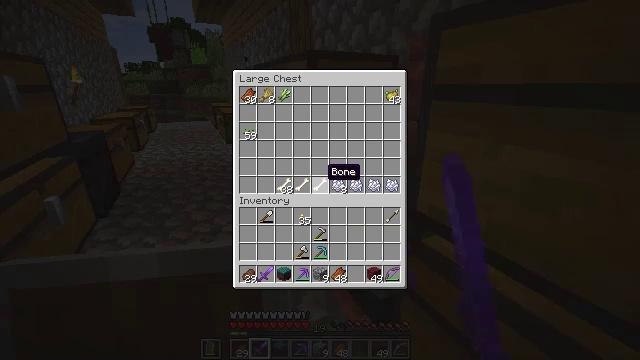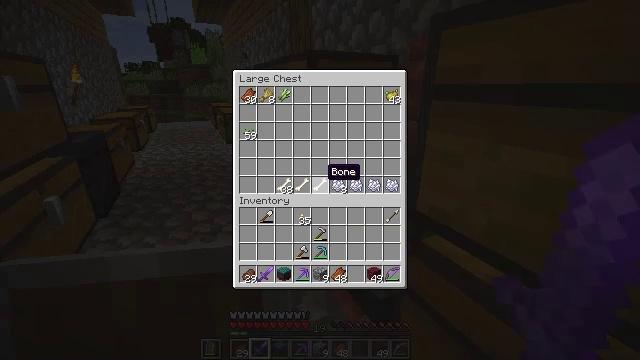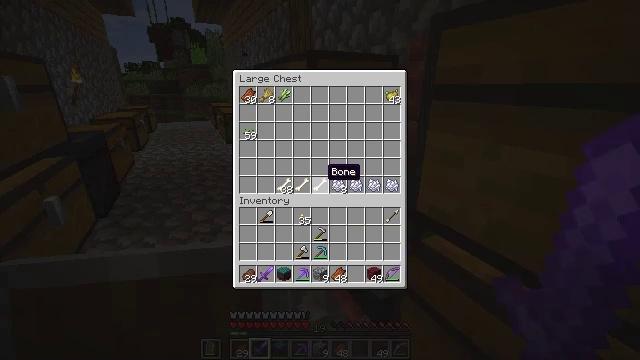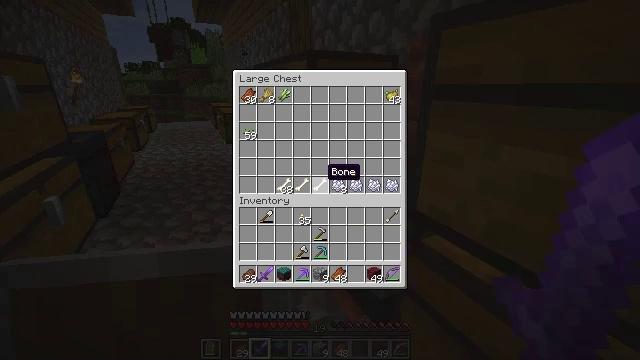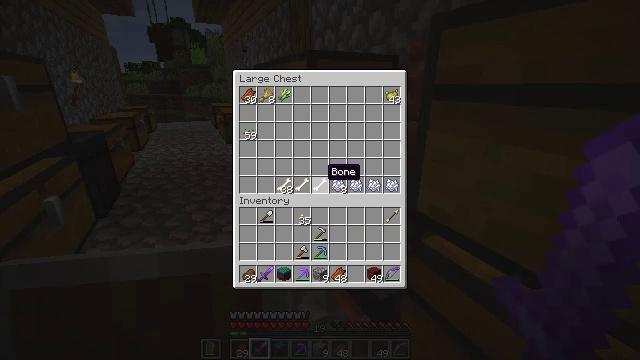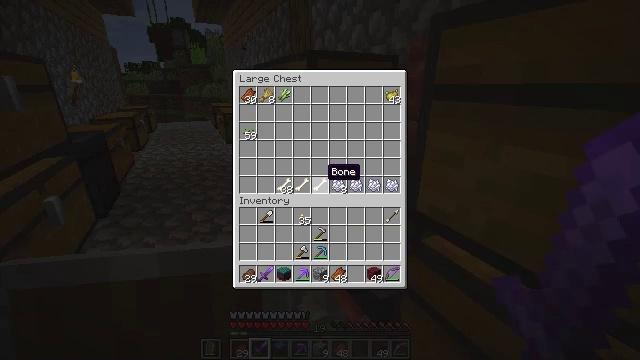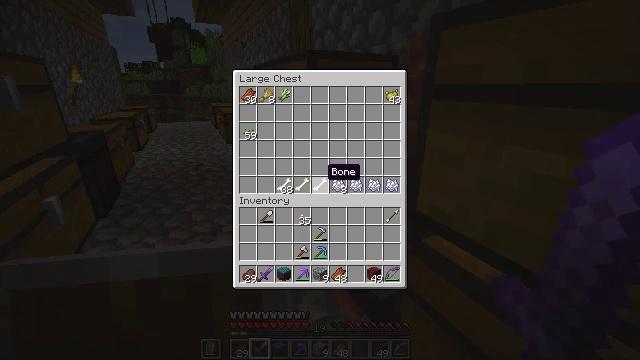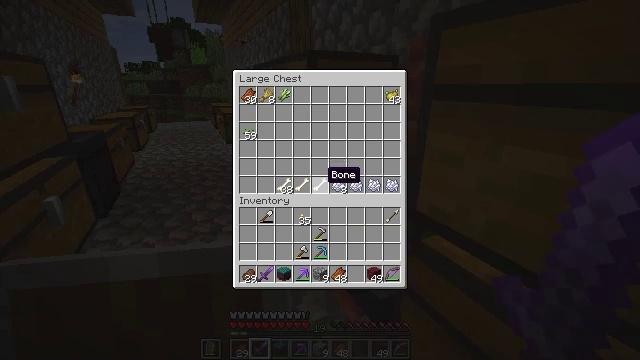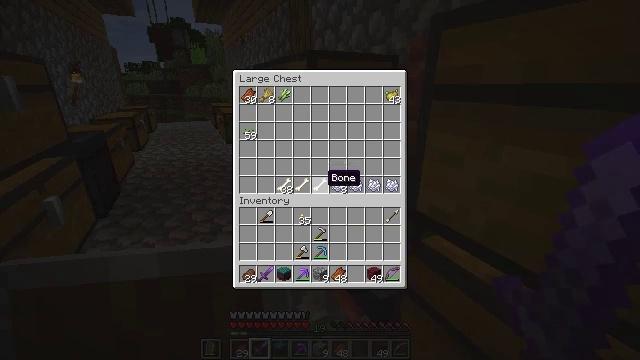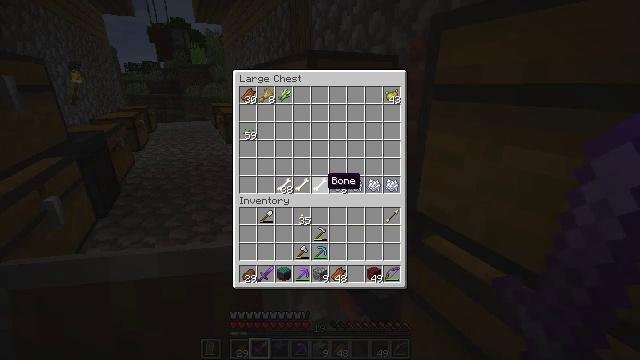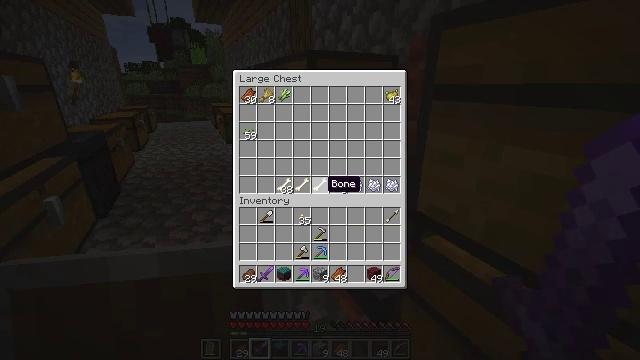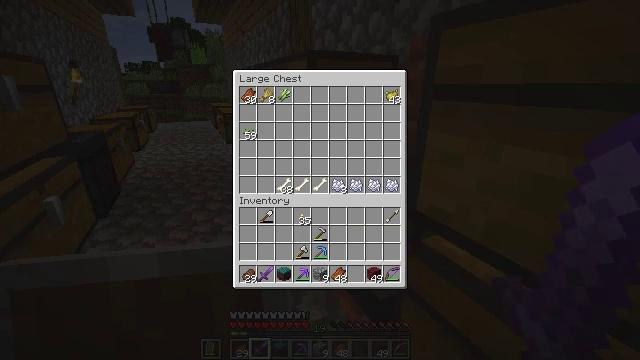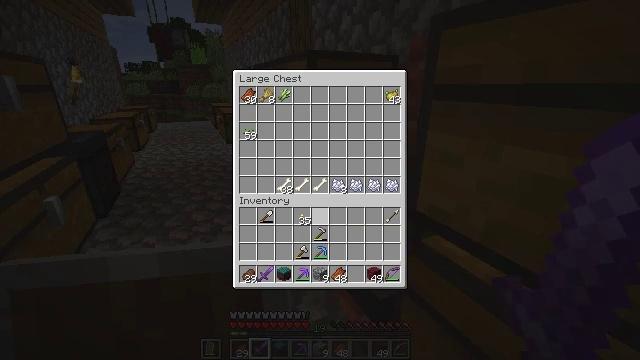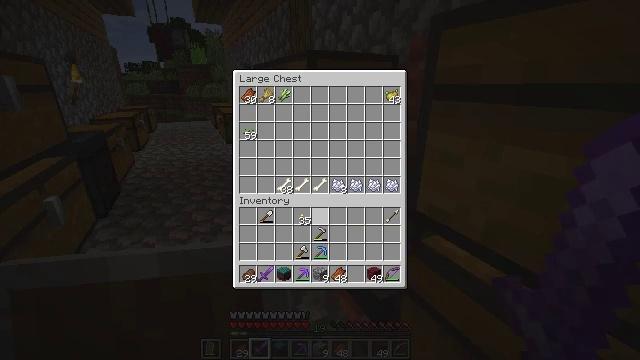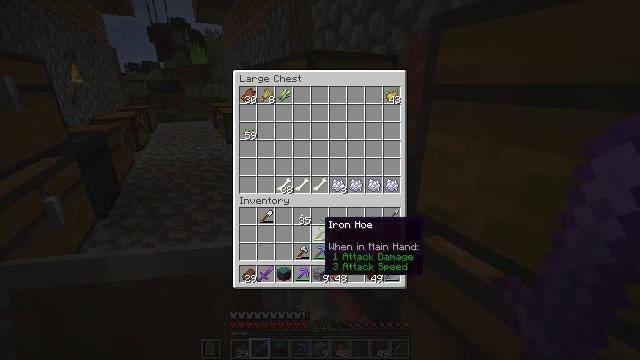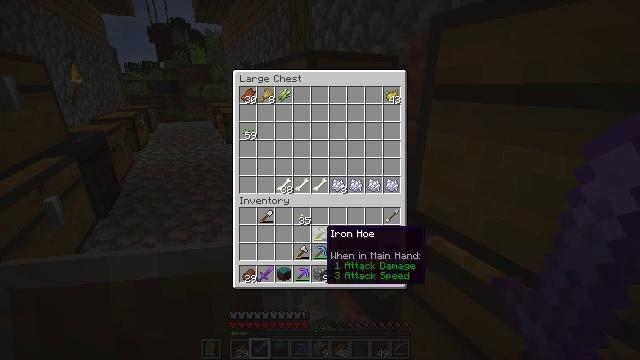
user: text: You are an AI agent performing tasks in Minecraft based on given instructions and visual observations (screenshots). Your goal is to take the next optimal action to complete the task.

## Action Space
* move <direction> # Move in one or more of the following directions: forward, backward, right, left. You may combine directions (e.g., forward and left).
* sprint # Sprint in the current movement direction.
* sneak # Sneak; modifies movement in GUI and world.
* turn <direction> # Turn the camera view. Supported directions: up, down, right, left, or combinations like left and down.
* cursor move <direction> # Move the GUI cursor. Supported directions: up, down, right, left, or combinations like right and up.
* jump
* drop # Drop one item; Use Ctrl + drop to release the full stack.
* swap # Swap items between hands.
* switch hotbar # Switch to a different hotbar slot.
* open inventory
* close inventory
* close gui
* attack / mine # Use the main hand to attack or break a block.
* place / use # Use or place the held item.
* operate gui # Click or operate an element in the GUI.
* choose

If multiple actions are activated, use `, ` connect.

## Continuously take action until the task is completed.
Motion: motion action
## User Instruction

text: Mine tall grass from the ground.
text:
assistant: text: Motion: no_op
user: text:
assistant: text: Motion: no_op
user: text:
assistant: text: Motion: no_op
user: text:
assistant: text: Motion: no_op
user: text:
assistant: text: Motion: no_op
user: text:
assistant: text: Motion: no_op
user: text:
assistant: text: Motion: sneak
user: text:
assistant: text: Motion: sneak
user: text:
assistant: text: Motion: sneak
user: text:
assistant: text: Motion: sneak
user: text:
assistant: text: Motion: sneak
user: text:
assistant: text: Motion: sneak, turn down
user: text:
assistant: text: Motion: sneak, turn down
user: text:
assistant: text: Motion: sneak, turn down
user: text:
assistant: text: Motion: sneak, turn down
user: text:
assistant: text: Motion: sneak
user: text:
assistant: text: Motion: sneak, turn right
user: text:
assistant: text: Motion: sneak
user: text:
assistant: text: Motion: sneak
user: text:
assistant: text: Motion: sneak
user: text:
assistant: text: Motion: sneak
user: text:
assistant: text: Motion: sneak
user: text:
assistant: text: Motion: sneak
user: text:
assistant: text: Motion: sneak
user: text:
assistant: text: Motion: sneak
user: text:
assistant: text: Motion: sneak
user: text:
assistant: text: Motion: sneak
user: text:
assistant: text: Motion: sneak
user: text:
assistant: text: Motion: sneak
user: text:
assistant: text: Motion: sneak